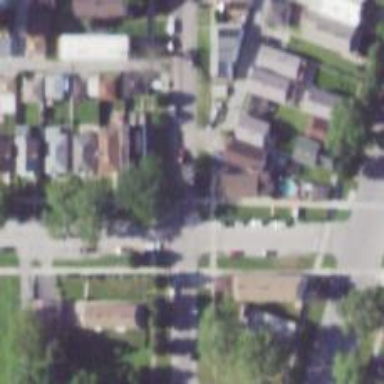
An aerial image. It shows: Alleyway designated as service road.